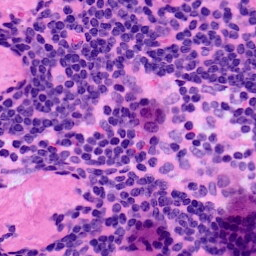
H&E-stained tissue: LymphNode